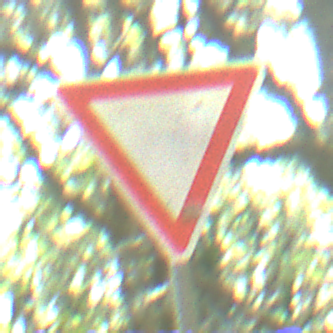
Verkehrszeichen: VorfahrtGewaehren
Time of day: Midday
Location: Outdoor (Nature)
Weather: Clear
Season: NotSpecified
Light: Natural